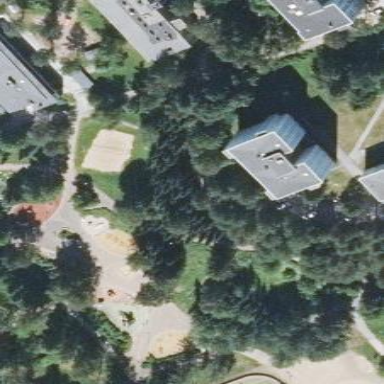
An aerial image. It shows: Playground area for leisure activities on the land.